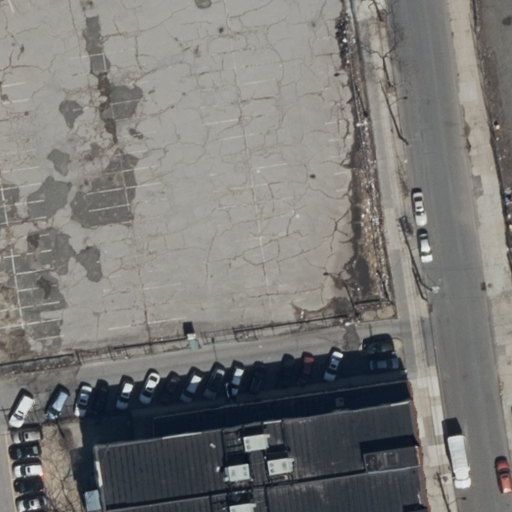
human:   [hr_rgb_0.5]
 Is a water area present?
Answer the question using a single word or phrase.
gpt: no

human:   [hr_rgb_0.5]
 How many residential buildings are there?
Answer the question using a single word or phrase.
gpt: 1

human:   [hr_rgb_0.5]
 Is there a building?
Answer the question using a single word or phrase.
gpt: yes

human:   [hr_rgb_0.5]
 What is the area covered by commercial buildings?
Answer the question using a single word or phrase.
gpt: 0m2

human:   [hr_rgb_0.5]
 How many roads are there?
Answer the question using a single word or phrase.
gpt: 1

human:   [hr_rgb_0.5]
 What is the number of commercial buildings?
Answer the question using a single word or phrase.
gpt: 0

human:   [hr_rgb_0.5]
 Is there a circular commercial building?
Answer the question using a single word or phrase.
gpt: no

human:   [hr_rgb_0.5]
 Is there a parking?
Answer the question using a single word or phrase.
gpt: yes

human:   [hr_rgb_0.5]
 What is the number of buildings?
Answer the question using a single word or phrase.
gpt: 2

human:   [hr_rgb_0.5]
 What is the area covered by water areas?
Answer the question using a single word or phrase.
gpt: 0m2

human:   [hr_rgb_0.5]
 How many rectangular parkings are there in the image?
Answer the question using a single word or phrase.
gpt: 1

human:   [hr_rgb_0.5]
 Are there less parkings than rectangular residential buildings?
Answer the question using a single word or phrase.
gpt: no

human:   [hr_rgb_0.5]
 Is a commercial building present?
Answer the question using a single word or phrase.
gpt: no

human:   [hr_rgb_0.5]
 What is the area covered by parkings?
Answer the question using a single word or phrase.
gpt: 5148m2

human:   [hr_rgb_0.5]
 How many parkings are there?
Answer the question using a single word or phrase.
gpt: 1

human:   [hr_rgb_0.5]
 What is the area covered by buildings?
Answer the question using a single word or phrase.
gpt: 1274m2

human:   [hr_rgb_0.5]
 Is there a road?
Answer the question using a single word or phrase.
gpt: yes

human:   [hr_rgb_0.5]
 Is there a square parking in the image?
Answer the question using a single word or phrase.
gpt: no

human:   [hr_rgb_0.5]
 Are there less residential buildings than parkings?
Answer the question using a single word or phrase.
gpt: no

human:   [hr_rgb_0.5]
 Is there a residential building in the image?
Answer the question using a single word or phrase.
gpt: yes

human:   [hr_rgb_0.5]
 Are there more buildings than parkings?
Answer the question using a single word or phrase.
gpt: yes

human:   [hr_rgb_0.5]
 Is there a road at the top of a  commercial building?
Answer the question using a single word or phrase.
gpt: no

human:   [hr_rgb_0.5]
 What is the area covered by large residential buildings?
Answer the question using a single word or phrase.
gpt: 1097m2

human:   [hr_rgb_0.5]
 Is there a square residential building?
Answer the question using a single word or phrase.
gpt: no

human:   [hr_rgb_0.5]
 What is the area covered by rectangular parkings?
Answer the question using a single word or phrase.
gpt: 5148m2

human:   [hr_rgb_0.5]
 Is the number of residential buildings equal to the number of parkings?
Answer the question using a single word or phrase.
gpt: yes

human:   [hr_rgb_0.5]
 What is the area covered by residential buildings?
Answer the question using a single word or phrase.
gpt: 1097m2

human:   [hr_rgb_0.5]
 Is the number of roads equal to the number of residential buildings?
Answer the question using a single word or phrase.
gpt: yes

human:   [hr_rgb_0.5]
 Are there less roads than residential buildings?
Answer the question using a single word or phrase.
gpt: no

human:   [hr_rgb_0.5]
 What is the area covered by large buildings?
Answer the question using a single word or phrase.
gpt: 1097m2

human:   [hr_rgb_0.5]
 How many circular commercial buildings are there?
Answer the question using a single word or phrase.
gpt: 0

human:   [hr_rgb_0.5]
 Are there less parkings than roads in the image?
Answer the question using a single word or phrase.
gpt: no

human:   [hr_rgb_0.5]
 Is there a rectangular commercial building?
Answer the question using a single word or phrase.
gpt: no

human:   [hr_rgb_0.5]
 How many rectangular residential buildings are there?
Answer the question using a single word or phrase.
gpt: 1

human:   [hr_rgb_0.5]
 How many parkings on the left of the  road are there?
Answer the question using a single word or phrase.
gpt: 1

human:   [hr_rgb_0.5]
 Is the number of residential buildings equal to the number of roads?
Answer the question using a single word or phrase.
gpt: yes

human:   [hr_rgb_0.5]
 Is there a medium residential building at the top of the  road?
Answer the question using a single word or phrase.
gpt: no

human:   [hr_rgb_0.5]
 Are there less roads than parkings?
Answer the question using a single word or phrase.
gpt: no

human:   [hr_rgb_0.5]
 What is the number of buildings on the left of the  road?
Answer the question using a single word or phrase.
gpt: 1

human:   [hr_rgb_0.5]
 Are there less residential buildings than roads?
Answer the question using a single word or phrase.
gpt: no

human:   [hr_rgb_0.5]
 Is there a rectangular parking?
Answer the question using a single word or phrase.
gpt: yes

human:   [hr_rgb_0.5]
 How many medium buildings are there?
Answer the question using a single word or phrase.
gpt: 1

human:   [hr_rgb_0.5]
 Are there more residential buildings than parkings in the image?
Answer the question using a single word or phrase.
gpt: no

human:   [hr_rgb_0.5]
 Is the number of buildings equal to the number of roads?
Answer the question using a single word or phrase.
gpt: no

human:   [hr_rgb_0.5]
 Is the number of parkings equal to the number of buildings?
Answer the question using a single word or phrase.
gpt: no

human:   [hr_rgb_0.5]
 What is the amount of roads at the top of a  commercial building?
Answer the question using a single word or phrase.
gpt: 0

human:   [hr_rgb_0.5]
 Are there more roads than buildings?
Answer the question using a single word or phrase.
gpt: no

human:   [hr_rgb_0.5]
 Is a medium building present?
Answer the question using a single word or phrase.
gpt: yes

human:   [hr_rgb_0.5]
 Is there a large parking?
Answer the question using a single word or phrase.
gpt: yes

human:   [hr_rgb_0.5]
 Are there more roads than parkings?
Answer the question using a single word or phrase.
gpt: no

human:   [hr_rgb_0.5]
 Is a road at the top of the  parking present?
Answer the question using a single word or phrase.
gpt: no

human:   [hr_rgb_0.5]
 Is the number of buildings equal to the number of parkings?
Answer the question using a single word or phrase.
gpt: no

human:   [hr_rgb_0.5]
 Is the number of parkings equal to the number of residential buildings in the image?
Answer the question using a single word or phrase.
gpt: yes

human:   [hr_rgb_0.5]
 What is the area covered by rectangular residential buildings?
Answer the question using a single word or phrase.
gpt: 1097m2

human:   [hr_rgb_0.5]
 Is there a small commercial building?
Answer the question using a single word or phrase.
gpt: no

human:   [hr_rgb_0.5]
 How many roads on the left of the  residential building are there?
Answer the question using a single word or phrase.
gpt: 0

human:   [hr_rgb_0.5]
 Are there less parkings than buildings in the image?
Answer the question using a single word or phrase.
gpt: yes

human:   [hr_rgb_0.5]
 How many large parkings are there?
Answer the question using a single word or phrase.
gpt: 1

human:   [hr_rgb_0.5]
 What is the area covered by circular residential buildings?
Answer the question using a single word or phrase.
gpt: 0m2

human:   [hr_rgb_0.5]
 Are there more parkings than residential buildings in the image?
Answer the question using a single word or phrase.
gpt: no

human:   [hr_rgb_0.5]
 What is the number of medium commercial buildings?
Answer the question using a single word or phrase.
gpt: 0

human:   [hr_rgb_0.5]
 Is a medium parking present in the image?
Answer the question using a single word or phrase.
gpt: no

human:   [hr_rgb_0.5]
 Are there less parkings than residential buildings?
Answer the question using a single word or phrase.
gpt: no

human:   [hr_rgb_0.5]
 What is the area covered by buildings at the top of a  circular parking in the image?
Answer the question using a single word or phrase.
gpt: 0m2